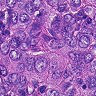
Metastatic tissue present: yes